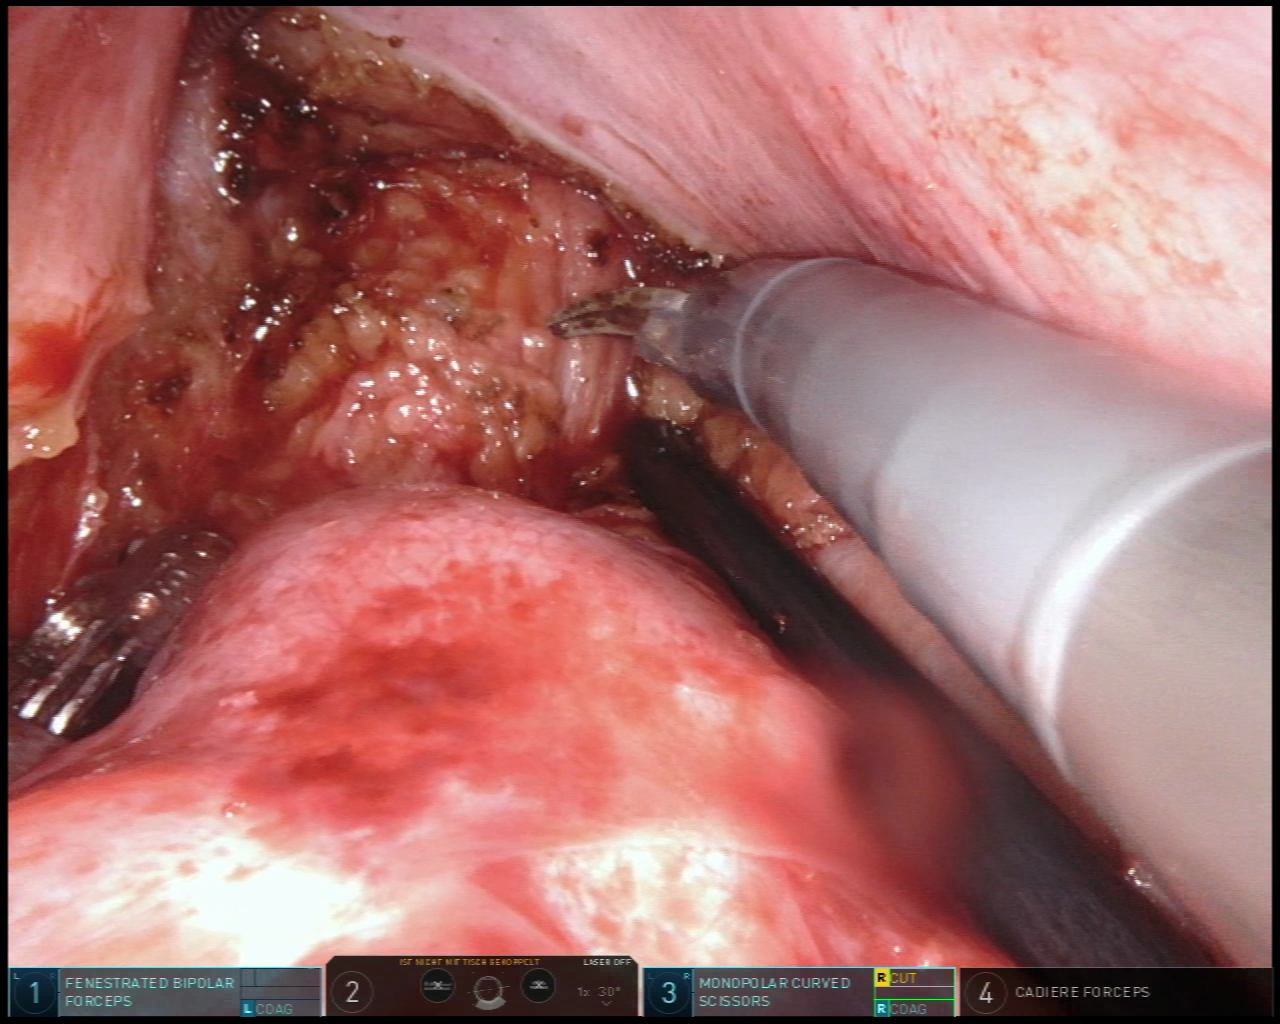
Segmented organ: vesicular_glands
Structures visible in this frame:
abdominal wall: no
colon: no
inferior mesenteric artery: no
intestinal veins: no
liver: no
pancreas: no
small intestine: no
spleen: no
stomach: no
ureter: no
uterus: no
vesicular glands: yes